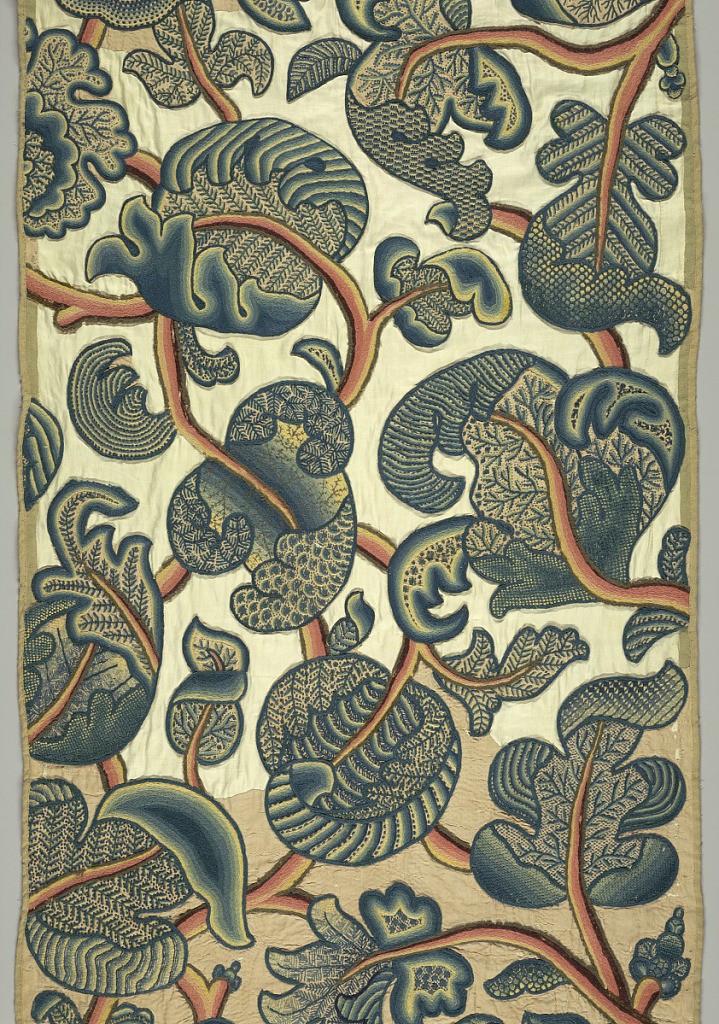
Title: Textile
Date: late 17th century
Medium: wool on cotton Technique: crewel embroidery with knots, chain, stem, cross, back, running, roumanian, speckling buttonhole, daisy and thorn stitches with couching and laid stitches on a 2/1 twill foundation
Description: Large panel of cream colored cotton embroidered in wool yarns in a large, dynamic pattern of vines and leaves in blues and greens. Each face of the twisted leaves has a different filling stitch.